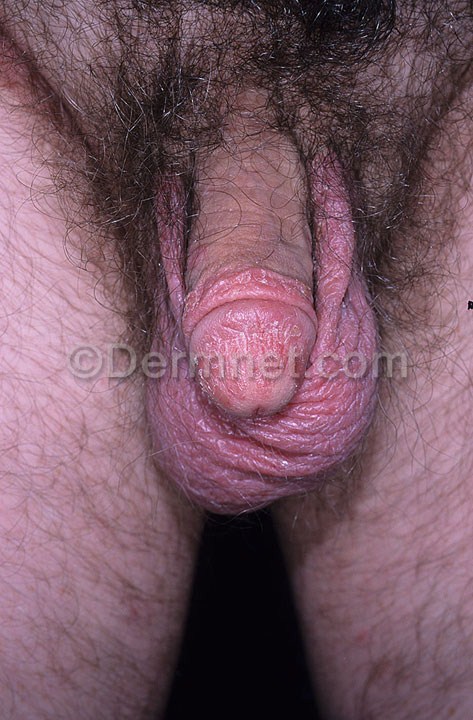
Disease: Poison Ivy Photos and other Contact Dermatitis